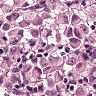
Metastatic tissue present: yes